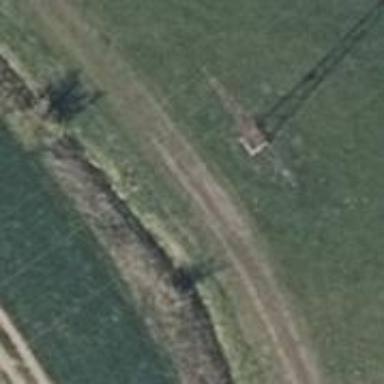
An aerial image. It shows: Power tower.